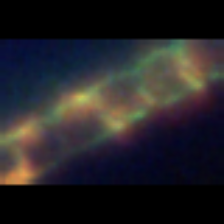
Taxon: Skeletonema
Group: Diatoms